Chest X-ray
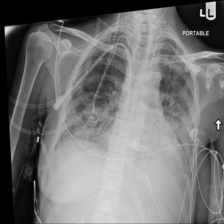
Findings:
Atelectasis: negative
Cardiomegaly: negative
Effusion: negative
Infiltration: negative
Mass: negative
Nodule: negative
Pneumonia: negative
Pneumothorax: negative
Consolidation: negative
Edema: negative
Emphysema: negative
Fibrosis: negative
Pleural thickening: negative
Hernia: negative